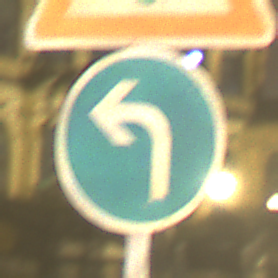
Verkehrszeichen: VorgeschriebeneFahrtrichtungLinks
Zusatzzeichen oben: Lichtzeichenanlage
Umgebung: Outdoor, Urban
Tageszeit: Night
Wetter: Overcast
Licht: Artificial
Jahreszeit: NotSpecified
Kontrast: HighContrast